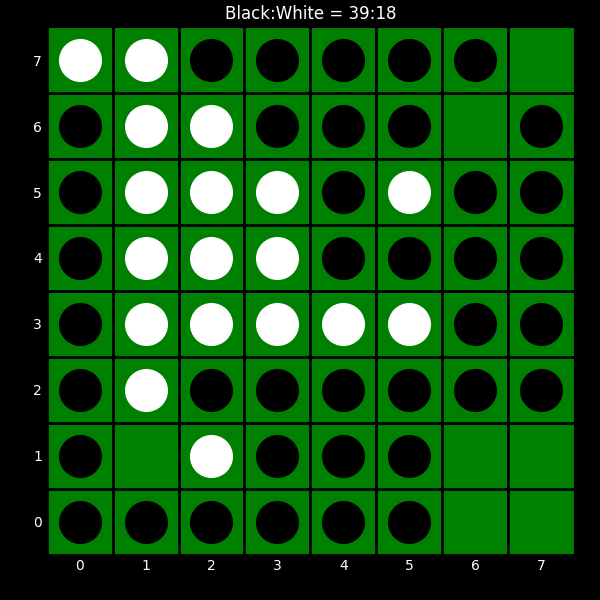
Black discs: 39
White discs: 18